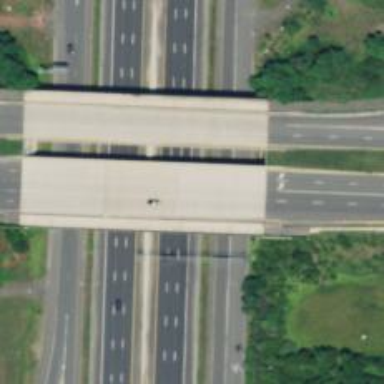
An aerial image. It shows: Secondary road crossing bridge.